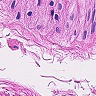
Metastatic tissue present: no